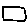
Label: square